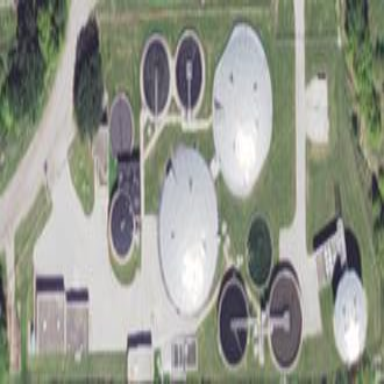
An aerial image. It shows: View of wastewater plant.